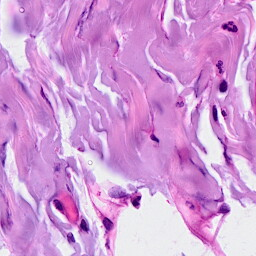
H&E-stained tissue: Breast